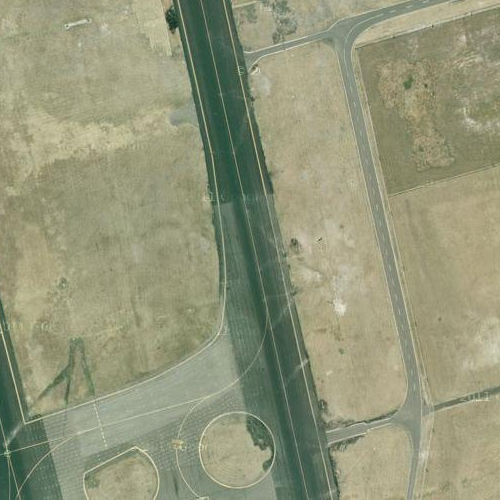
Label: sydney